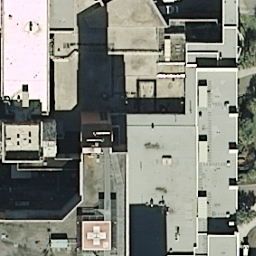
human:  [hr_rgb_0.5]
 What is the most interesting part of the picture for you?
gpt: buildings